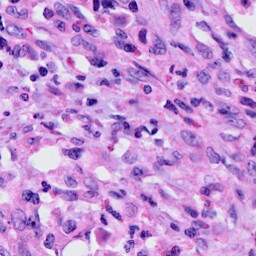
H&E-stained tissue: Cervix